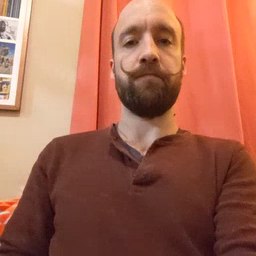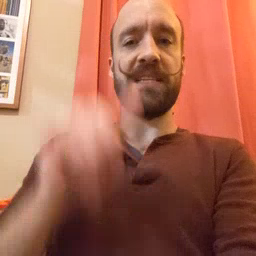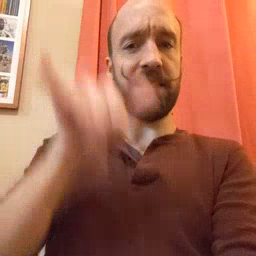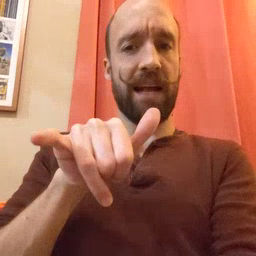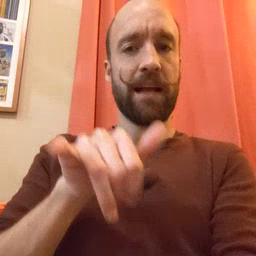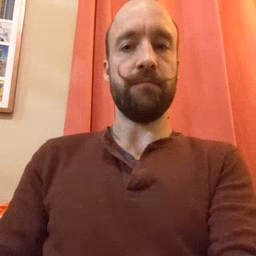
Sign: stay